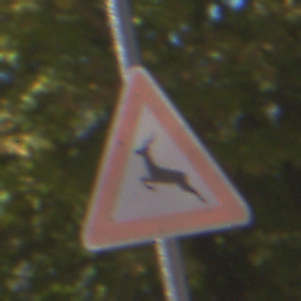
Verkehrszeichen: WildwechselRechts
Umgebung: Outdoor, Nature
Tageszeit: MorningAfternoon
Wetter: Clear
Licht: Natural
Jahreszeit: Summer
Kontrast: HighContrast